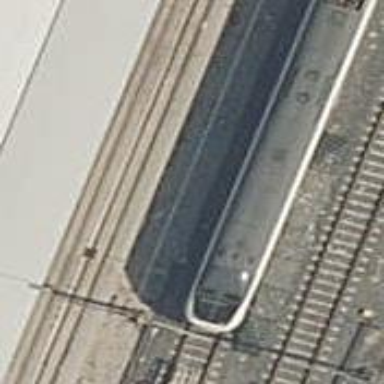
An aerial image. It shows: Railway stop with public transport stop position.